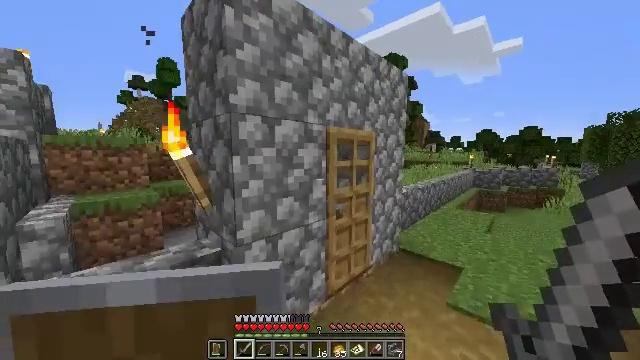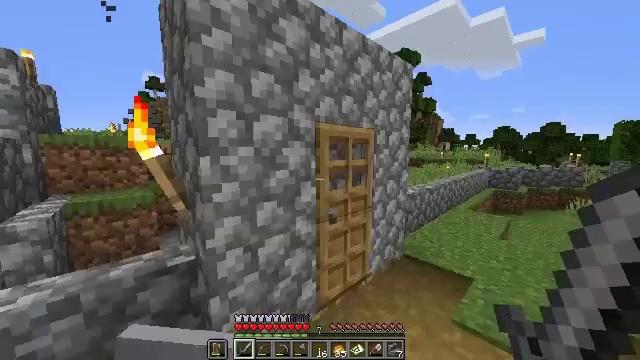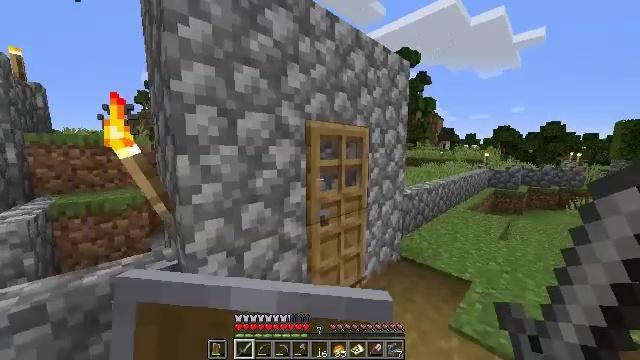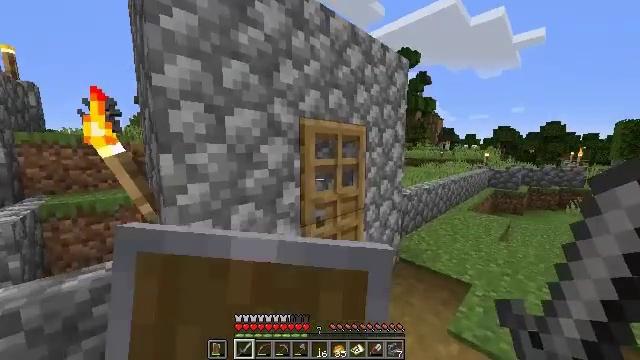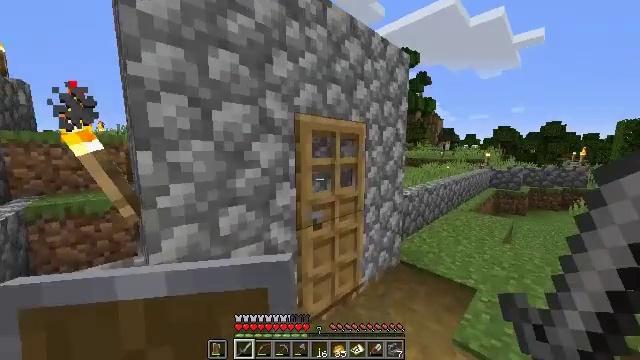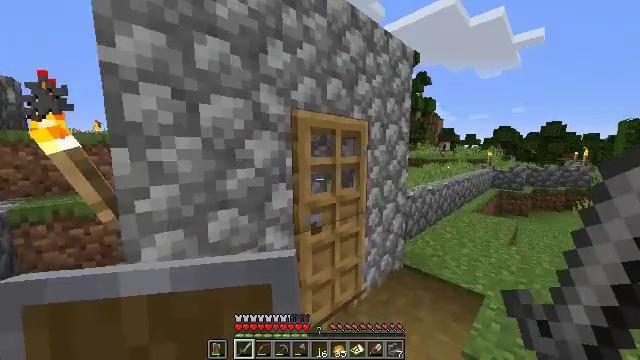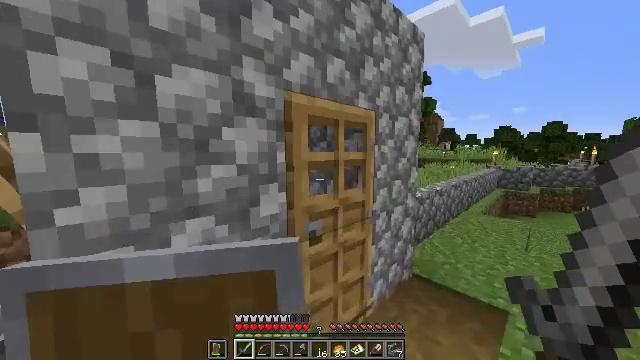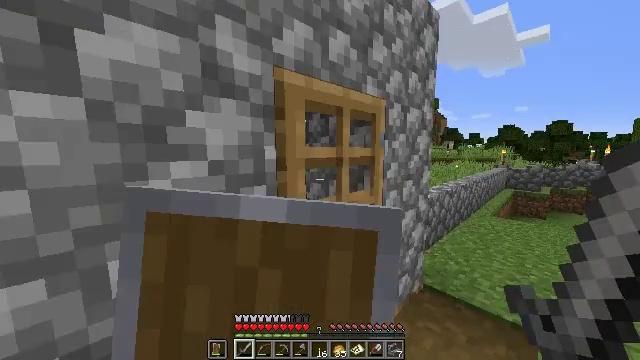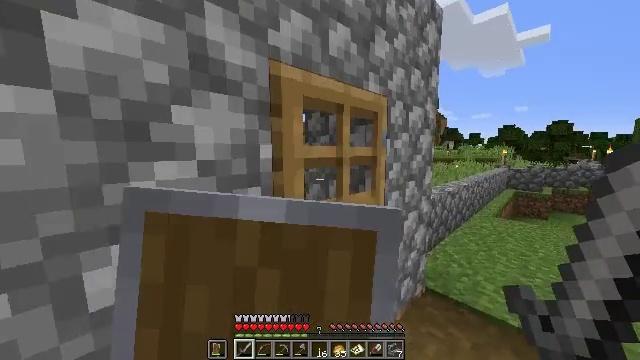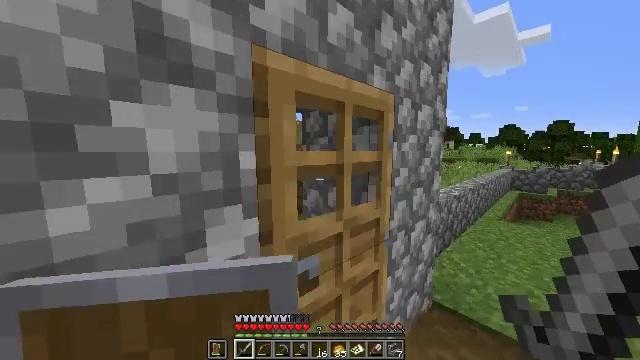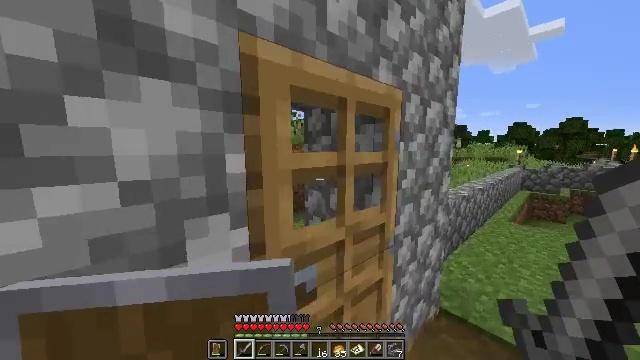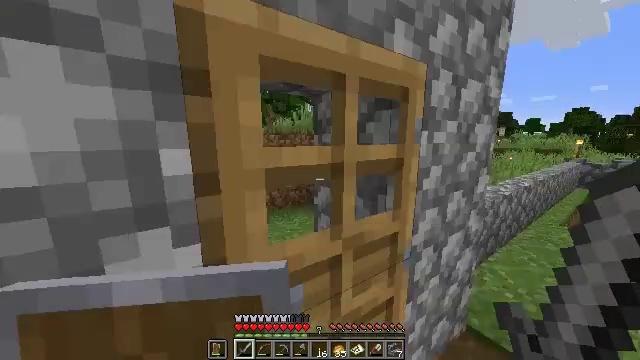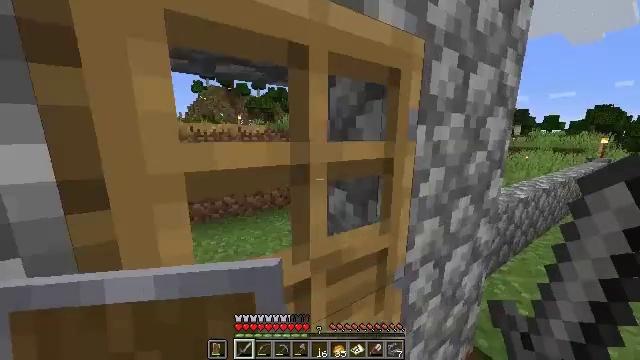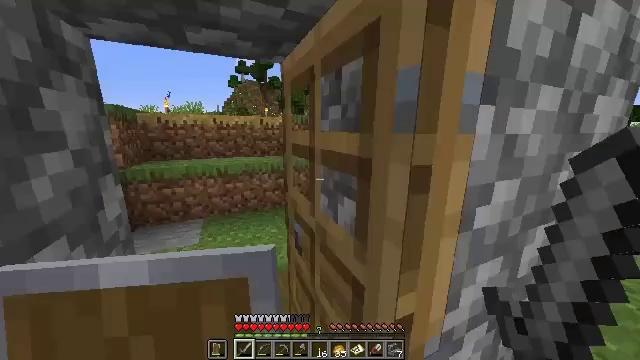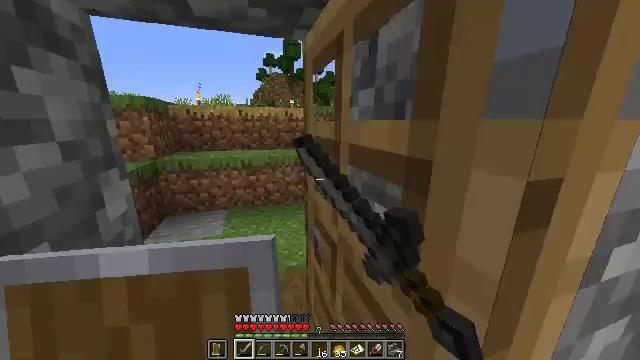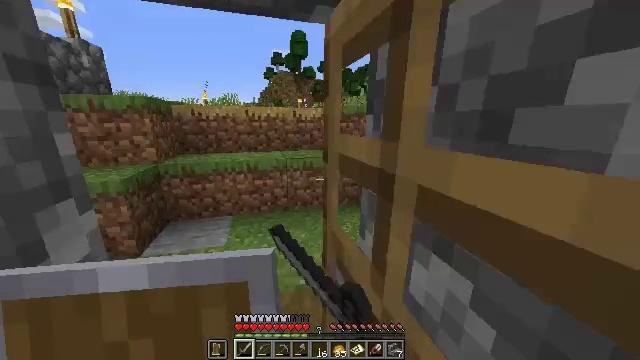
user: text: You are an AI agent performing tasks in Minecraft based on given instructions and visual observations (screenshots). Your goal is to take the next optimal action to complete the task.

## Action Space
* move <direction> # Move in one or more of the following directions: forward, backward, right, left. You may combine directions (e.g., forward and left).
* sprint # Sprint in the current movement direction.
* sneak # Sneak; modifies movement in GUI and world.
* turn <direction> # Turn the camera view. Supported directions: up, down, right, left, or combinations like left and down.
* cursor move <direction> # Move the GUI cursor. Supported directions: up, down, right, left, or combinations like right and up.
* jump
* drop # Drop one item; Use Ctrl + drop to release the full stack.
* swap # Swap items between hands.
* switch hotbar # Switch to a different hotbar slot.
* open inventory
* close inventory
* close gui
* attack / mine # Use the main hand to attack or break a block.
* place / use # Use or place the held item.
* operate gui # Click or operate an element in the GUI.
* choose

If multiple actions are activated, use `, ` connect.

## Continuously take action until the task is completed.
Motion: motion action
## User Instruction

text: Gather poppy from the ground.
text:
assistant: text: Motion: move forward and move right, turn left, use / place
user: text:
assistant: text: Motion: move forward, use / place
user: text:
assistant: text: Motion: move forward, use / place
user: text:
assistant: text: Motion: move forward
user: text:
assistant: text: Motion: move forward
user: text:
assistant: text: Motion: move forward
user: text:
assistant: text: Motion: move forward, use / place
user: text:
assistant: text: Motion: move forward, use / place
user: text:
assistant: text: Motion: move forward
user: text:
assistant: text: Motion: move forward and move right, turn left
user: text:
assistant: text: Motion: move forward and move right, turn left and down
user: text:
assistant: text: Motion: move forward, turn left
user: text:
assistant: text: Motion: move forward, turn left and down, use / place
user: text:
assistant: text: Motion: move forward, turn left and down, use / place
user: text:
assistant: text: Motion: move forward, turn left
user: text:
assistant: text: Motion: move forward, turn left and down
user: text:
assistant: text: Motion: move forward, turn left
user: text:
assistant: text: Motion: move forward and move left
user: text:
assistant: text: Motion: move forward and move left, turn right
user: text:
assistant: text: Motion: move forward and move left, turn right and up
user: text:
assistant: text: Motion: move back and move left, turn right and up
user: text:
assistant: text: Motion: move back, turn right and up
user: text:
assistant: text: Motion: move back, turn left and up
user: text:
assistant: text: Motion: move back, use / place
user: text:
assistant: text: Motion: move back, use / place
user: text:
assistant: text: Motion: move back
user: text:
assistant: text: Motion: move back, use / place
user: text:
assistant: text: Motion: use / place
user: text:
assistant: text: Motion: turn left and up
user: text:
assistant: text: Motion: turn left and up, use / place